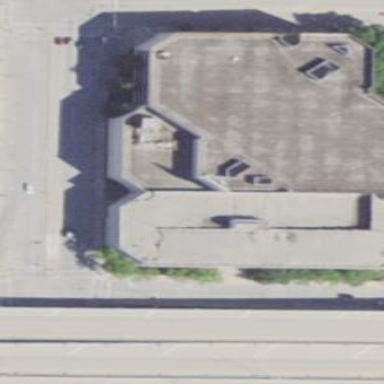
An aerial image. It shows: Commercial building.